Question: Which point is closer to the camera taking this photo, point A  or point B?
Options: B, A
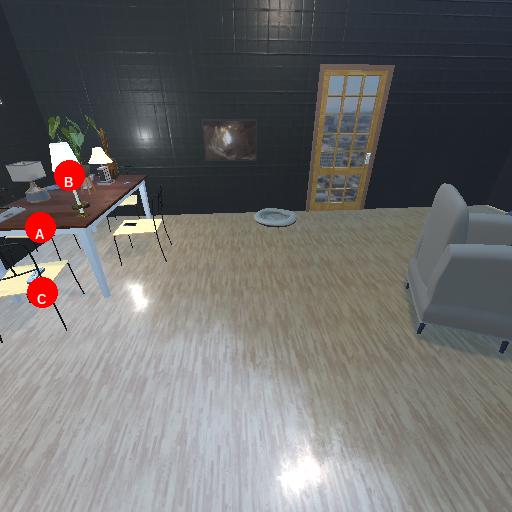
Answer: B